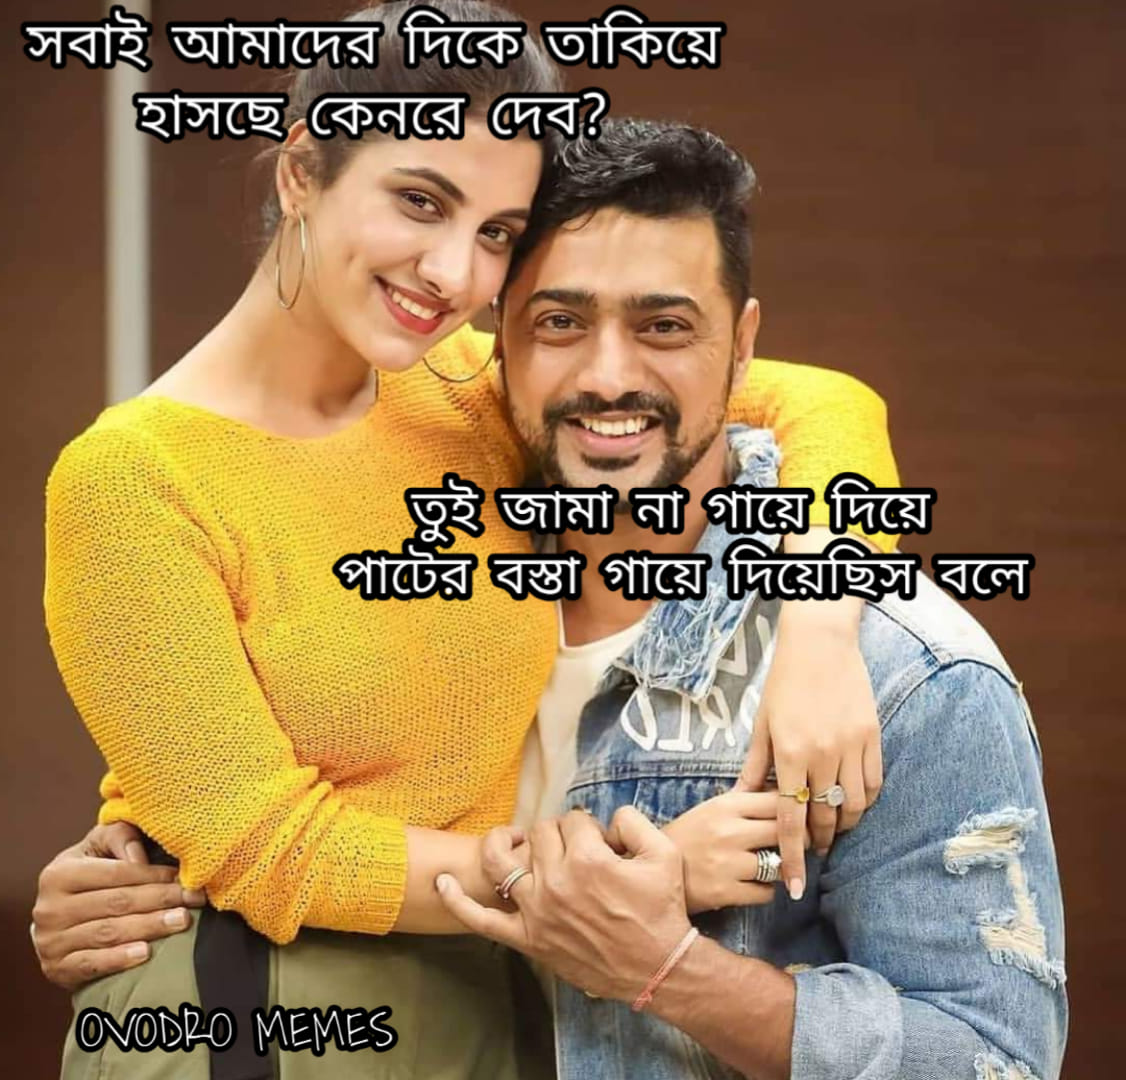
Caption: সবাই আমাদের দিকে তাকিয়ে হাসছে কেনরে দেব ?  তুই জামা না গায়ে দিয়ে পাটের বস্তা গায়ে দিয়েছিস বলে
Label: non-hate